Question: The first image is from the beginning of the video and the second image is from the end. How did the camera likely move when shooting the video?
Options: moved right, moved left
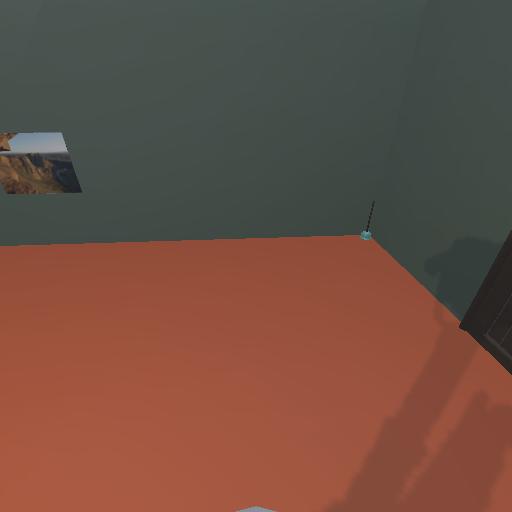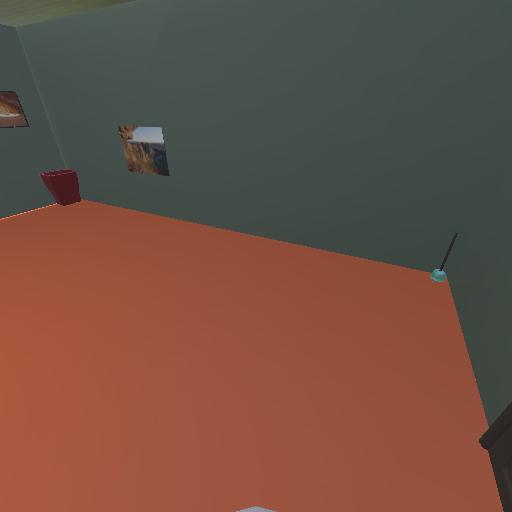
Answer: moved right